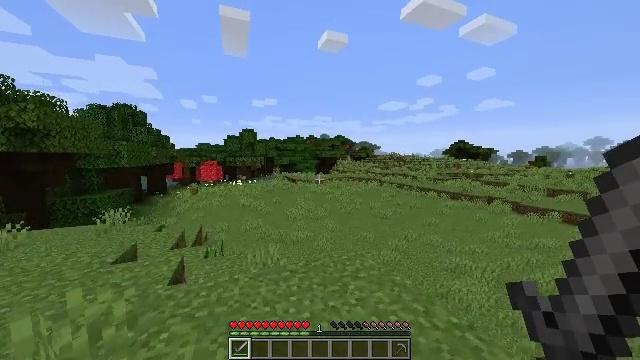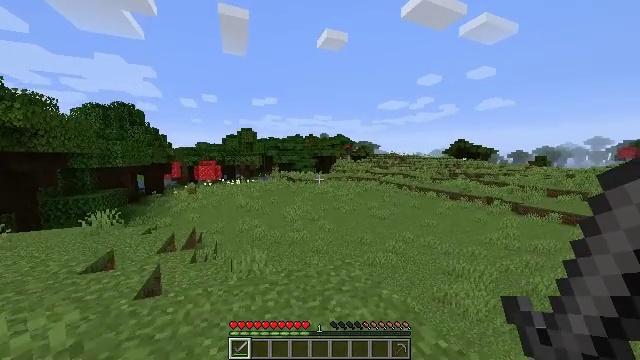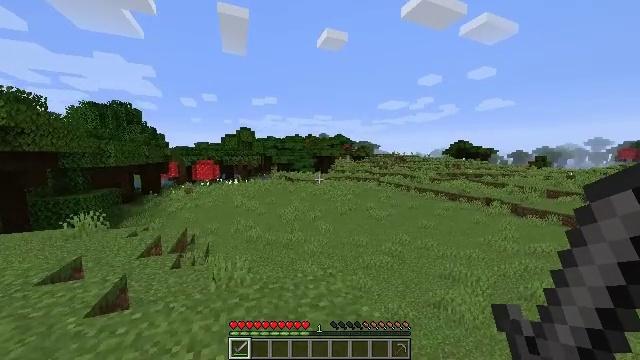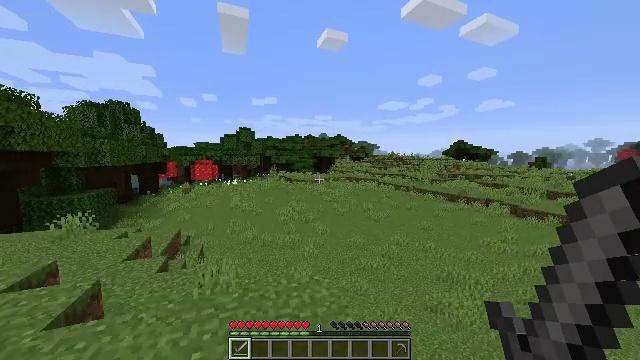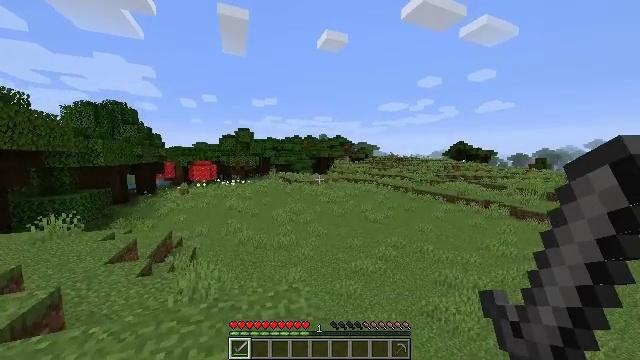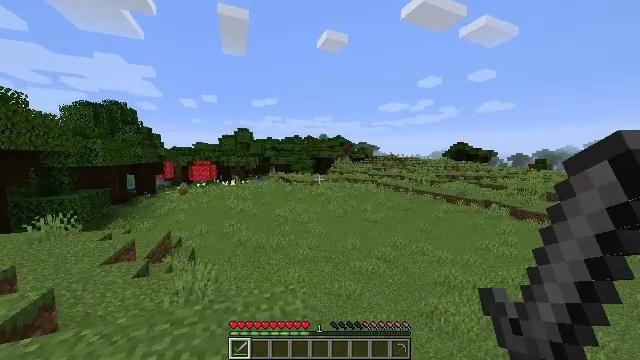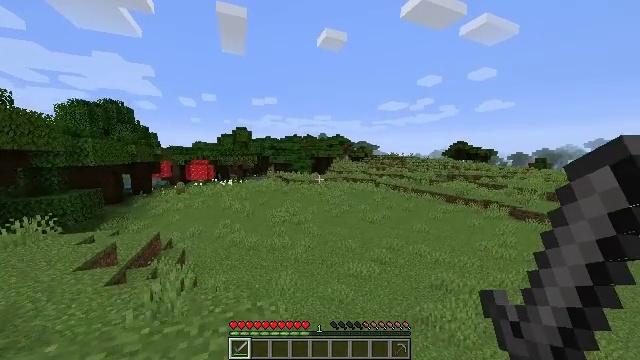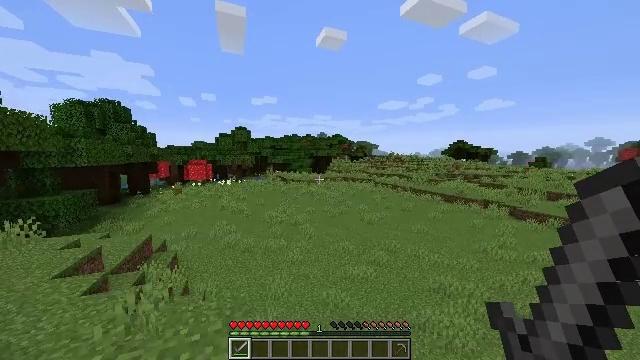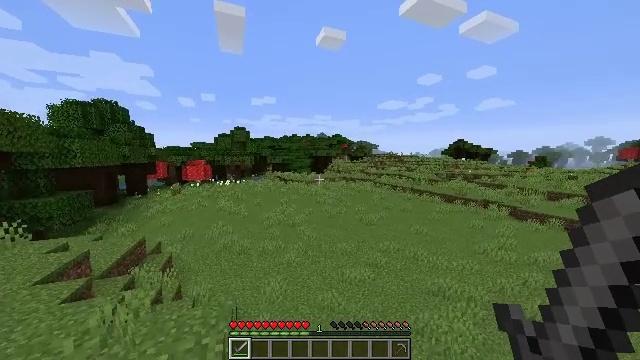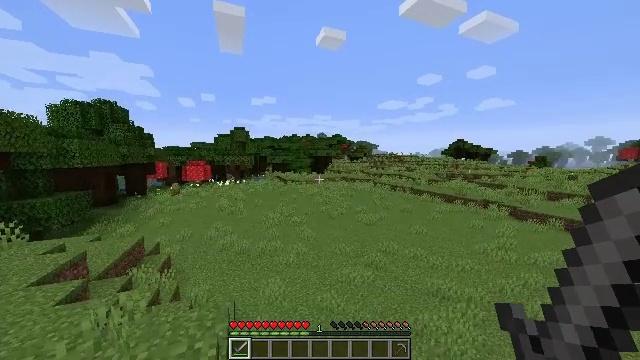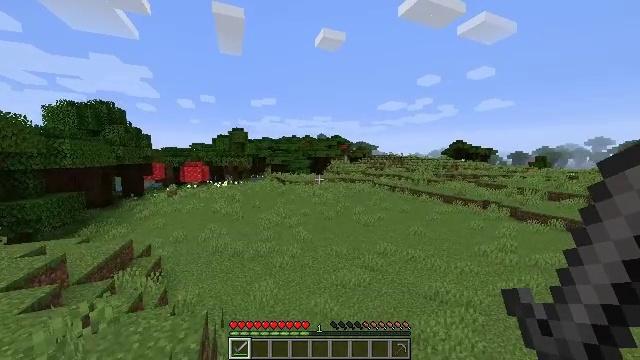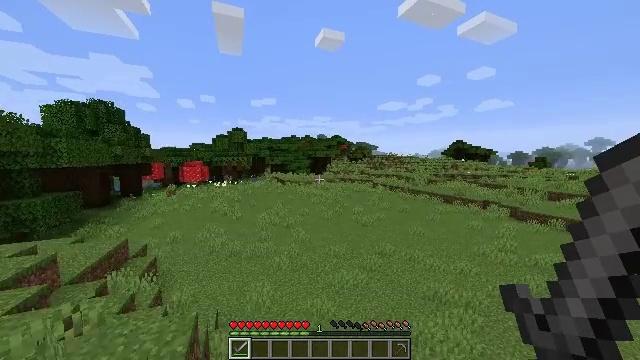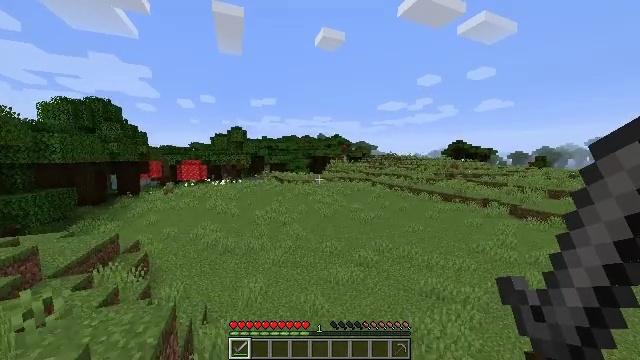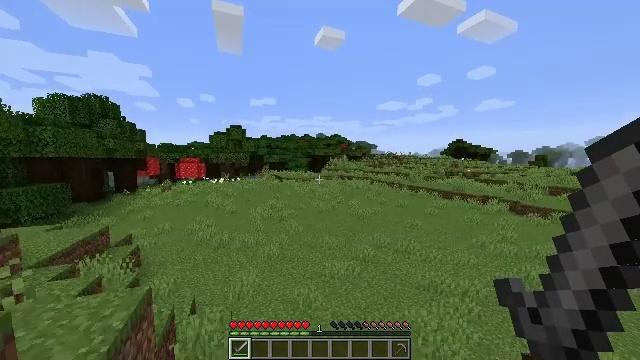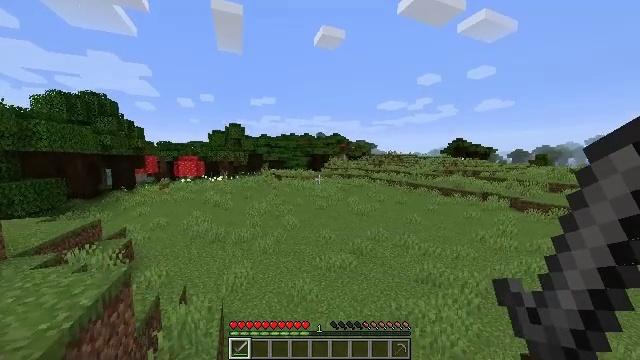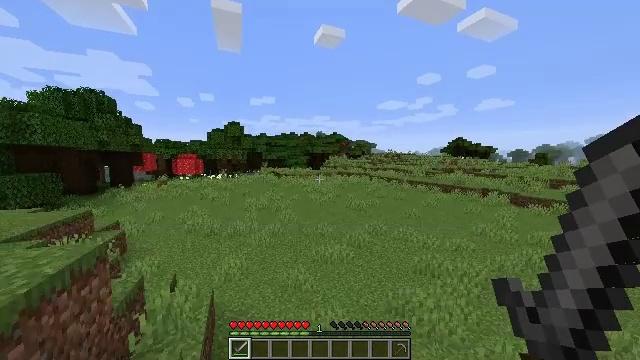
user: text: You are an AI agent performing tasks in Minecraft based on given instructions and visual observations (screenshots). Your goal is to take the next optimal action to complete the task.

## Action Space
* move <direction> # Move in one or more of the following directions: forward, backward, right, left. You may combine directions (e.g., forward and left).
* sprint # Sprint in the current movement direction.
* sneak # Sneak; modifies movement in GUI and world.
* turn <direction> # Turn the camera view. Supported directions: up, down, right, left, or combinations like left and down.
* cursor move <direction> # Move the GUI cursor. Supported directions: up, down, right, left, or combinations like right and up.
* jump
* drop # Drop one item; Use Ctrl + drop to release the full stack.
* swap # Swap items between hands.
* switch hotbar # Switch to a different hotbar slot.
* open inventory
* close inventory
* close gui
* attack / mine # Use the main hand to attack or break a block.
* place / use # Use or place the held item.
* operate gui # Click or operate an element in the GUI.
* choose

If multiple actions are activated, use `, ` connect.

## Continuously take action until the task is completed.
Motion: motion action
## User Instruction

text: Use the furnace to make cooked cod.
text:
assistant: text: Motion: move forward and move right
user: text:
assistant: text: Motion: move forward and move right
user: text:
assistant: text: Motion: move forward and move right
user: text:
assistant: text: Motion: move forward and move right
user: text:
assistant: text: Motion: move forward and move right
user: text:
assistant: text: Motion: move forward and move right
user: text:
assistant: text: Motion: move forward and move right
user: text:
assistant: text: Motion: move forward and move right
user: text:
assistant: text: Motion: move forward and move right
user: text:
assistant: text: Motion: move forward and move right
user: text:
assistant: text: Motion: move forward and move right
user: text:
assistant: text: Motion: move forward and move right
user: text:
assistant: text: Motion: move forward and move right
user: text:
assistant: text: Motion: move forward and move right
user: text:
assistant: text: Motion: move forward and move right
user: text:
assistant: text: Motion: move forward and move right
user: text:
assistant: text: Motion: move forward and move right
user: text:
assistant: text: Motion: move forward and move right
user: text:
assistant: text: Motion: move forward and move right
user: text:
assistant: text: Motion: move forward and move right
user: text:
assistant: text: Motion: move forward and move right
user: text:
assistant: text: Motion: move forward and move right
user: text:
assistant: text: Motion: move forward and move right
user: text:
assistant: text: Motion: move forward and move right
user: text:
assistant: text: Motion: move forward and move right
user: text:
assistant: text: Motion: move forward and move right
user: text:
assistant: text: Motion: move forward and move right
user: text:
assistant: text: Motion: move forward and move right
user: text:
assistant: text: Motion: move forward and move right
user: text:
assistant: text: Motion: move forward and move right